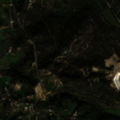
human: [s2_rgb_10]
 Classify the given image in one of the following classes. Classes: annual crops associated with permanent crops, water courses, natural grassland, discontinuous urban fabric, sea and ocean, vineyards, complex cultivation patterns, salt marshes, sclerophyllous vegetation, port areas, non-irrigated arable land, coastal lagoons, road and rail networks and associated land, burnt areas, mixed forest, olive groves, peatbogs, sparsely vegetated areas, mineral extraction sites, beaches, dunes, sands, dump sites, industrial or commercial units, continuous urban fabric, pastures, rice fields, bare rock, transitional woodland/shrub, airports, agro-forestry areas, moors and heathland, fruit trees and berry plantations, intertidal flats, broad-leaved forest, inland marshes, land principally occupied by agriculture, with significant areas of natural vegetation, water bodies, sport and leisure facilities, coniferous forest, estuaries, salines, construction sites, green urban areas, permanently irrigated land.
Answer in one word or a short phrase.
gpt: mineral extraction sites, vineyards, complex cultivation patterns, land principally occupied by agriculture, with significant areas of natural vegetation, coniferous forest, mixed forest, transitional woodland/shrub